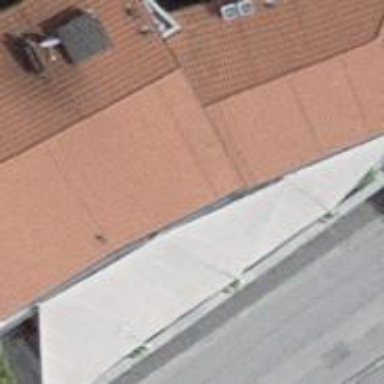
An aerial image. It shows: Restaurant.